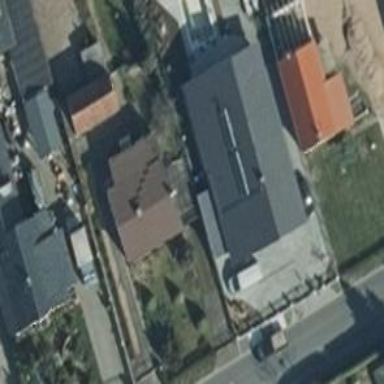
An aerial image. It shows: Simple and straightforward house.